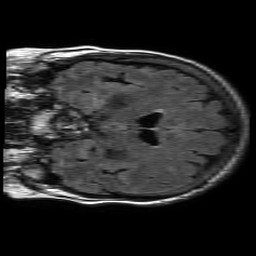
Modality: FLAIR
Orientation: coronal
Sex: female
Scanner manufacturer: philips
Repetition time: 11 s
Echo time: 0.125 s